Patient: sex M, age 21
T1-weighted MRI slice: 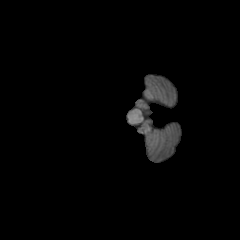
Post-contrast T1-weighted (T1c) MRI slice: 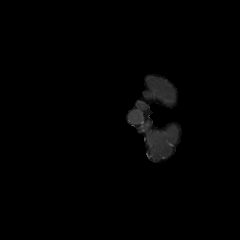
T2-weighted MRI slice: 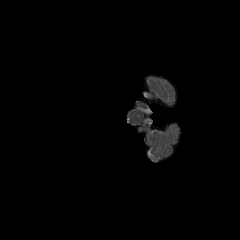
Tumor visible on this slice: no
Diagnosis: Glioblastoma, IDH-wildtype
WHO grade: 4